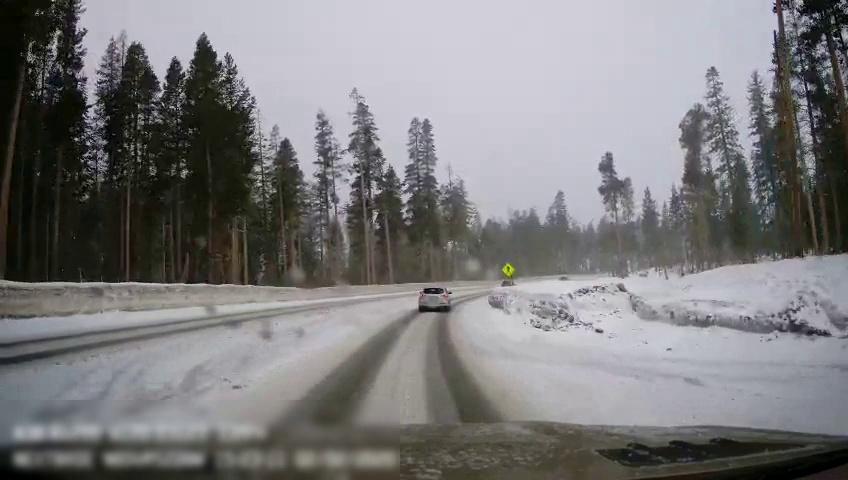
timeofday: Day
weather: Snowy
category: Drivable Space
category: Vehicles | SUV
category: Traffic | Signs